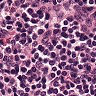
Metastatic tissue present: no